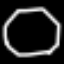
Label: octagon